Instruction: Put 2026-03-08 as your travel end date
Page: home
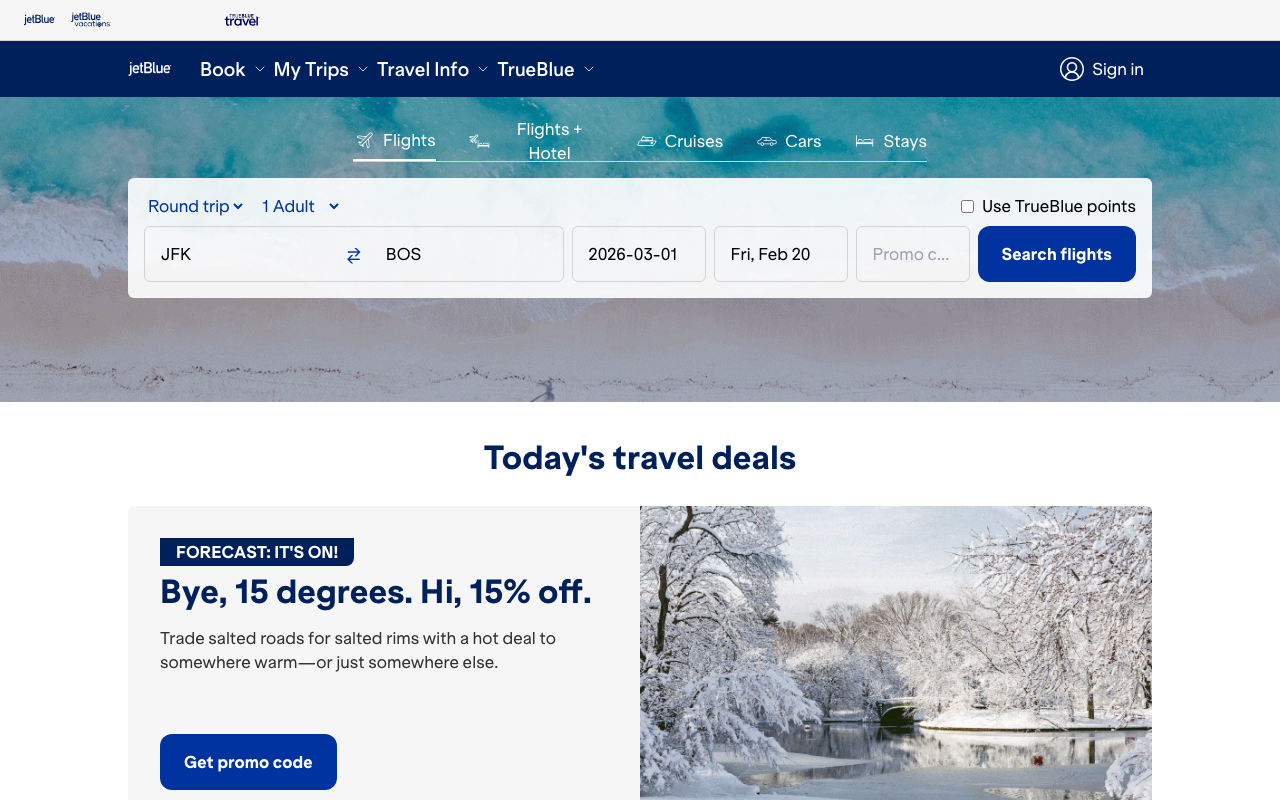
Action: type